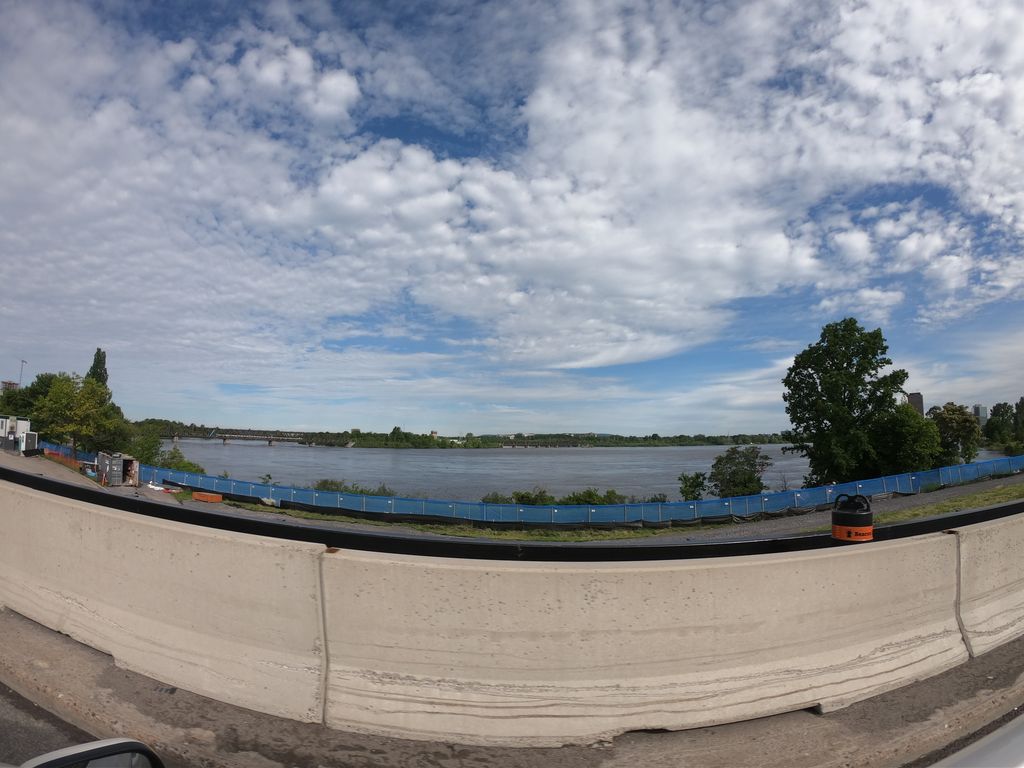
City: ottawa-gatineau